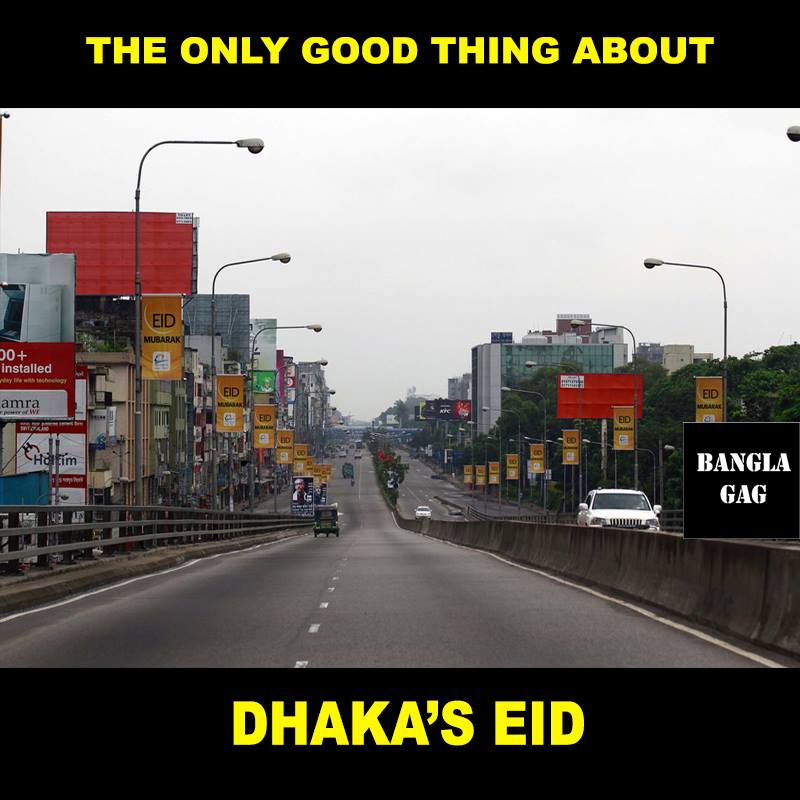
Caption: THE ONLY GOOD THING ABOUT    DHAKA'S EID
Label: hate